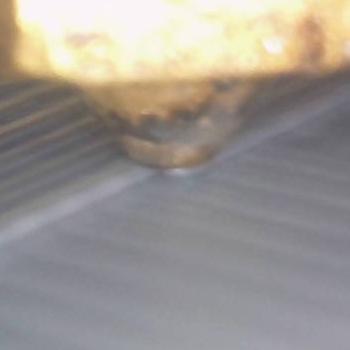
Flow rate: 89%